Question: I have configured mysql db with oracle sql developer version 4.0. But create table, create database all the options for mysql databases are disabled.
I was able to create a new database only by running the 'create database' command. Can any tell me a workaround for this. Is it not possible to create tables using the GUI?
Screenshot attached.

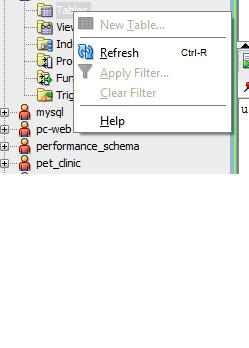
Answer: The MySQL support in Oracle SQL Developer is for migrating MySQL databases to Oracle.
If you want that type of GUI support, you should be using the MySQL Workbench product.